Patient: sex F, age 60
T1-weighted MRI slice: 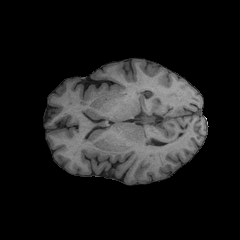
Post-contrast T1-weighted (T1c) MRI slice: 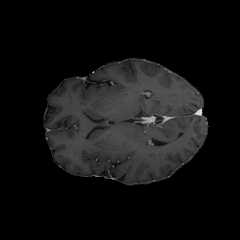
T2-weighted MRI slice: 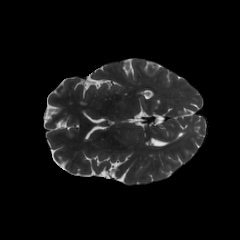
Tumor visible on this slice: no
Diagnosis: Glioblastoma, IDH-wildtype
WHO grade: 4